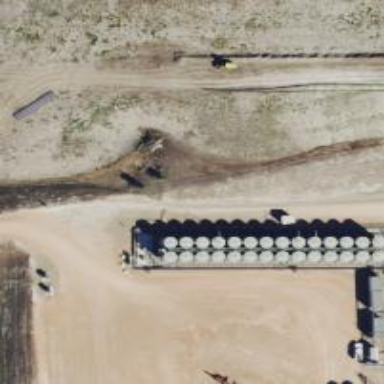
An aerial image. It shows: Storage tank that is man-made.